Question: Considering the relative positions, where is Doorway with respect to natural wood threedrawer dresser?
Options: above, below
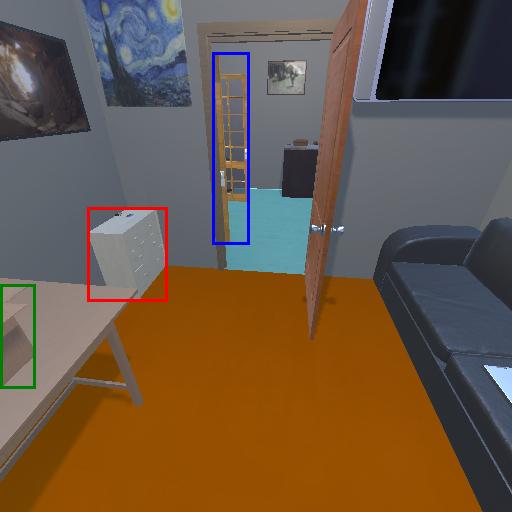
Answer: above